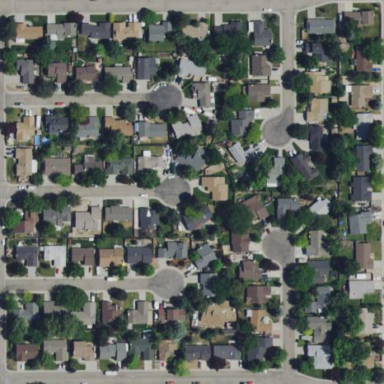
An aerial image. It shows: Sidewalk.